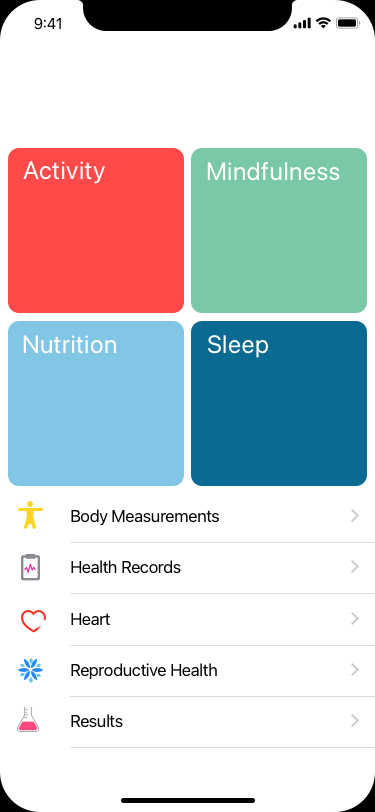
Text in this UI design:
Heart
Reproductive Health
Results
Health Records
Body Measurements
Sleep
Nutrition
Mindfulness
Activity